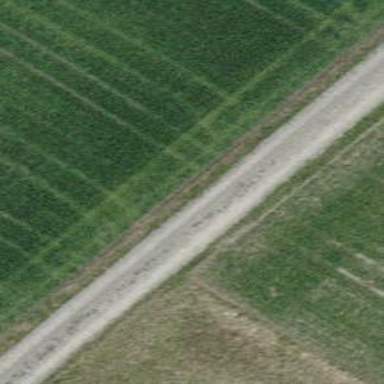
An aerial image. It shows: Compacted agricultural track of grade 3. Suitable for agricultural vehicles.